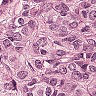
Metastatic tissue present: yes